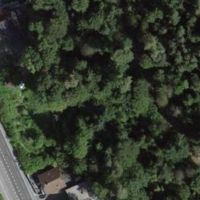
EUNIS habitat code: 41
Species observed at this site:
Teucrium scorodonia